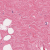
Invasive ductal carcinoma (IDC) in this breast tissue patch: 0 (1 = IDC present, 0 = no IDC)